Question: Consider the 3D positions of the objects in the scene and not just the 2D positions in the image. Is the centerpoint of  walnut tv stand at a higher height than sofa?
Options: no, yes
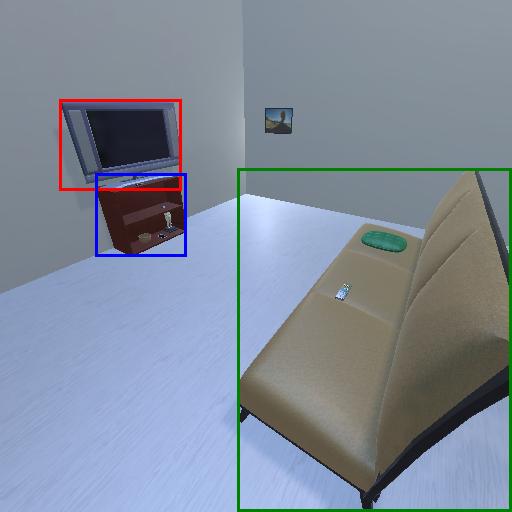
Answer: no